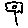
Label: flower